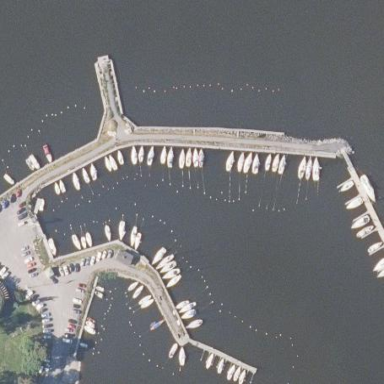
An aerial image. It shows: Marina with sanitary dump station available.